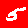
Digit: 5